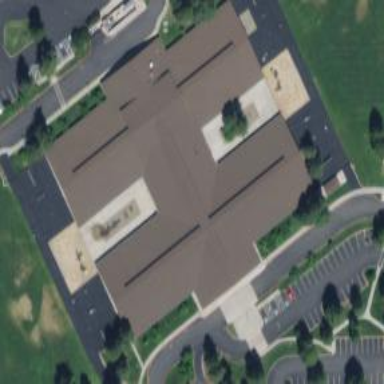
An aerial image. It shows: School building.